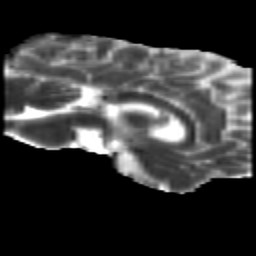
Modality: MD
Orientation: sagittal
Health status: healthy
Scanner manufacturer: siemens
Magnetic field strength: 3 T
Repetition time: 7.6 s
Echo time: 0.092 s